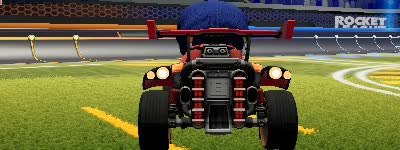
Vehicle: octane